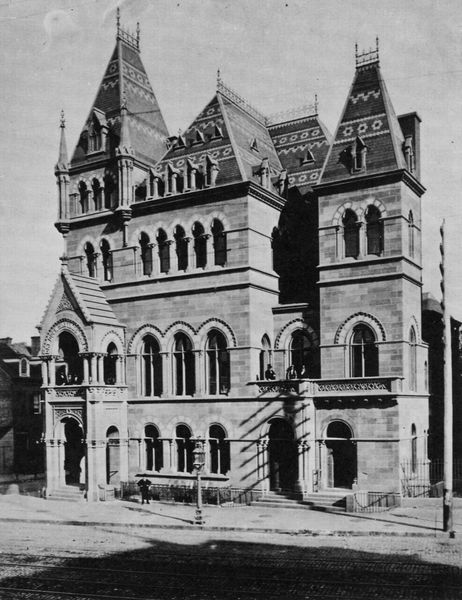
Titel: Trockendocks Sparhaus
Künstler: Amerikanischer Photograph
Schlagwörter: himmel, mann, schatten, weiß, menschen, stadt, fenster, grau, lampe, laterne, laternen, schwarz, strasse, säule, säulen, tür, dach, gebäude, haus, schloss, weg, muster, architektur, mensch, stein, gitter, kirche, sonne, dachziegel, turm, vorbau, balkon, schlagschatten, bogen, fassade, türen, russland, dächer, giebel, mauer, ziegel, platz, rundbogen, treppe, treppen, jugendstil, spitz, stufen, tor, galerie, foto, fotografie, bögen, eingang, erker, arkade, bürgersteig, gehsteig, türmchen, türme, palast, dachfenster, gauben, schwarz-weiß, mosaik, rathaus, photo, portal, villa, gesims, spitzbogen, altan, historismus, gaube, geschosse, schienen, palais, tympanon, tram, trambahn, fußweg, rundbogenfenster, gesimse, bogenfenster, gaupe, stele, neogotik, dachreiter, neoromanik, biphoren, spitztürme, späthistorismus, aus, ungarn, photos, unganr, biphorenfenster, 19. jahrhundert, schwarzwei?